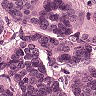
Metastatic tissue present: yes